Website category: book
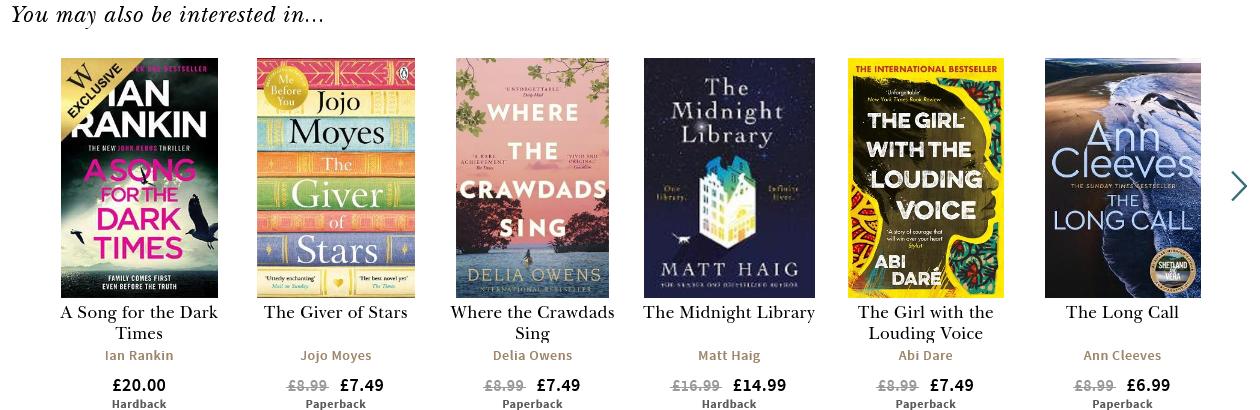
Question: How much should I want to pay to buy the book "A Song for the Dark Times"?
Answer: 20.00

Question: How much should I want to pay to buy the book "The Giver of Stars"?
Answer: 7.49

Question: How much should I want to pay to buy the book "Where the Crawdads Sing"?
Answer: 7.49

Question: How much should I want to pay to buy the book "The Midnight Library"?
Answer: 14.99

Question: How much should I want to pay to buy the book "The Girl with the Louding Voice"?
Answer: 7.49

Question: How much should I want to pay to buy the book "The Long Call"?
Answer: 6.99

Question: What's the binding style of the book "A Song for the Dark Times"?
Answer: Hardback

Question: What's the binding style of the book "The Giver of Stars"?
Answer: Paperback

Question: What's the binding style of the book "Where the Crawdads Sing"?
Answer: Paperback

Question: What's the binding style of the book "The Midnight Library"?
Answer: Hardback

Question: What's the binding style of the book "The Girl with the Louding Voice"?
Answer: Paperback

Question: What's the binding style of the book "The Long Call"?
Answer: Paperback

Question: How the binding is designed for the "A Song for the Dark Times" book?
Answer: Hardback

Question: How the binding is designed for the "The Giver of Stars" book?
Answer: Paperback

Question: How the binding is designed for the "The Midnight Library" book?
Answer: Hardback

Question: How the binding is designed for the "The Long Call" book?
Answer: Paperback

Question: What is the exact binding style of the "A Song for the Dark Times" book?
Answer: Hardback

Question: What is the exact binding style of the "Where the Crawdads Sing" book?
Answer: Paperback

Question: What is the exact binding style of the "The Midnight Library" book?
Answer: Hardback

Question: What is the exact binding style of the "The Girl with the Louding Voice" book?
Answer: Paperback

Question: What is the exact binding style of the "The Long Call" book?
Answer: Paperback

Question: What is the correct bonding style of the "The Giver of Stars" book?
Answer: Paperback

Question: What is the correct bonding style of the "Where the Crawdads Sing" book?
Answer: Paperback

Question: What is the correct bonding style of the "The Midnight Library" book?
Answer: Hardback

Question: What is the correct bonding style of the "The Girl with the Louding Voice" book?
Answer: Paperback

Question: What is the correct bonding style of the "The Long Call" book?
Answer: Paperback

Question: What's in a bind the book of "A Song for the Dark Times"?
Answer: Hardback

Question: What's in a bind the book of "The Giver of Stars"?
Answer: Paperback

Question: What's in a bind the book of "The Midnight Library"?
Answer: Hardback

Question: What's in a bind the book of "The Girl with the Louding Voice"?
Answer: Paperback

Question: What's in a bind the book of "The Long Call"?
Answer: Paperback

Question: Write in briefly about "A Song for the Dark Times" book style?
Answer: Hardback

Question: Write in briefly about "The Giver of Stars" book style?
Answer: Paperback

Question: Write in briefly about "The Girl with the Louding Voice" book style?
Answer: Paperback

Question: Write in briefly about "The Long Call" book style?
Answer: Paperback

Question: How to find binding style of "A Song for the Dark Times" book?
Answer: Hardback

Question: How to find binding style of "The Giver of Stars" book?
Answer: Paperback

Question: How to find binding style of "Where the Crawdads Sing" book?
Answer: Paperback

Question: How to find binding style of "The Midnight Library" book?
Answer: Hardback

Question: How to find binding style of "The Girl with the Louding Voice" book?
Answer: Paperback

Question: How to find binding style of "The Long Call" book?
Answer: Paperback